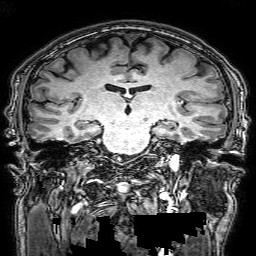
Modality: T1w
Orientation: sagittal
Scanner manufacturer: philips
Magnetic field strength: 3 T
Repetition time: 0.0096 s
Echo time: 0.0046 s